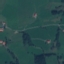
Label: Pasture